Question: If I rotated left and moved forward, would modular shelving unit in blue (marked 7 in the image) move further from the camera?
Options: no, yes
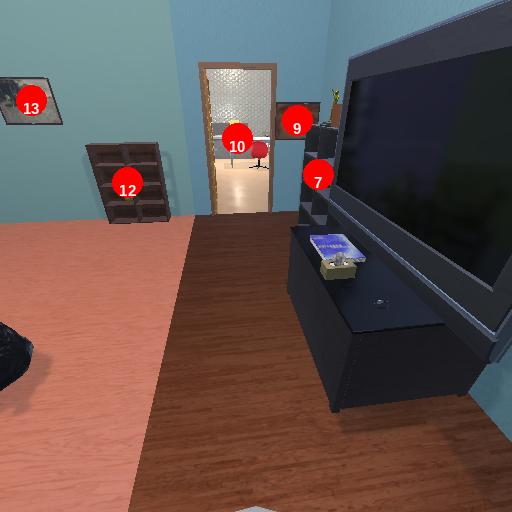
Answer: no